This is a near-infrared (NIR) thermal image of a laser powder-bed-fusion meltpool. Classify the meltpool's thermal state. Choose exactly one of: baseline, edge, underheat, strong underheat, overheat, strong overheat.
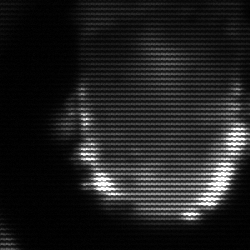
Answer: baseline